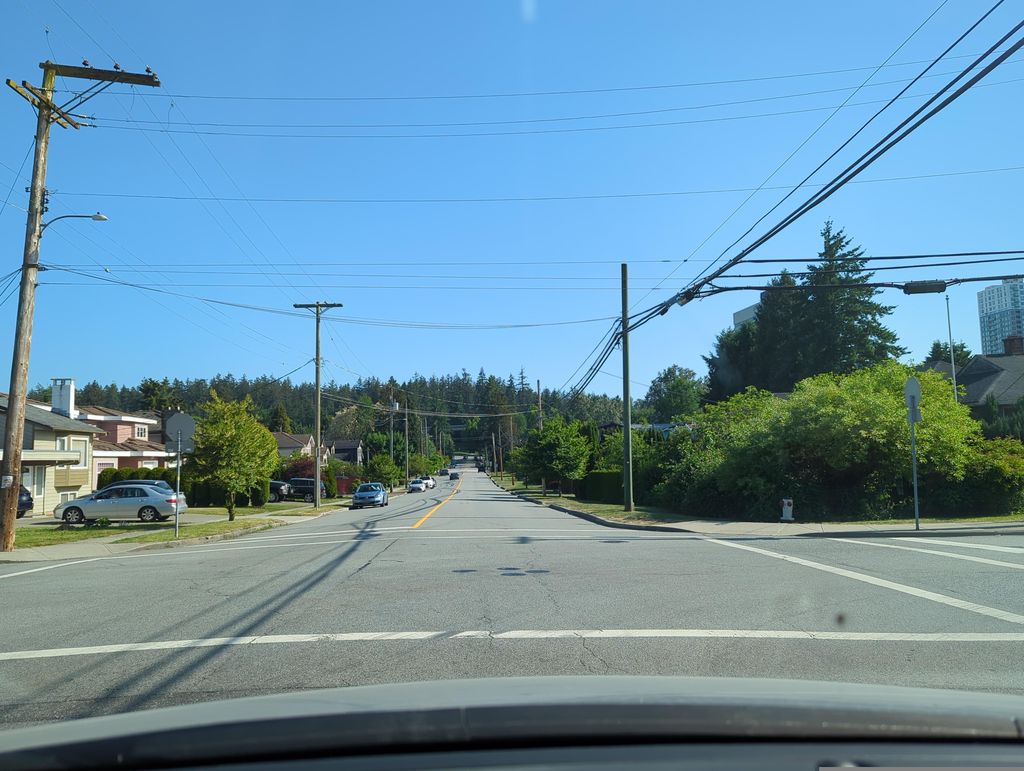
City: vancouver